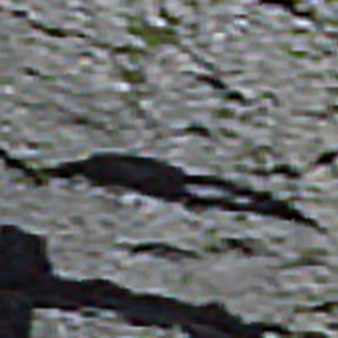
Label: other